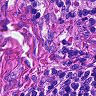
Metastatic tissue present: no